Question: I had a problem with toolbar and status bar. I change the app styles to AppCompat. My styles are:
for values/styles.xml
'''
<style name="AppTheme" parent="Theme.AppCompat">
<item name="colorPrimary">@color/color_primario_500</item>
<item name="colorPrimaryDark">@color/color_primario_500</item>
<item name="android:windowNoTitle">true</item>
<item name="windowActionBar">false</item>
<item name="windowNoTitle">true</item>
</style>
'''
for values-v21/styles.xml:
'''
<style name="AppTheme" parent="AppTheme.BaseGps">
<item name="android:windowContentTransitions">true</item>
<item name="android:windowAllowEnterTransitionOverlap">true</item>
<item name="android:windowAllowReturnTransitionOverlap">true</item>
<item name="android:windowSharedElementEnterTransition">@android:transition/move</item>
<item name="android:windowSharedElementExitTransition">@android:transition/move</item>
<item name="android:windowTranslucentStatus">true</item>
<item name="android:windowDrawsSystemBarBackgrounds">true</item>
<item name="windowActionModeOverlay">true</item>
<item name="android:statusBarColor">@android:color/transparent</item>
'''
My problem is that half the toolbar appears behind status bar. In the next image you can see what happens.
Any ideas? Thanks in advance!!
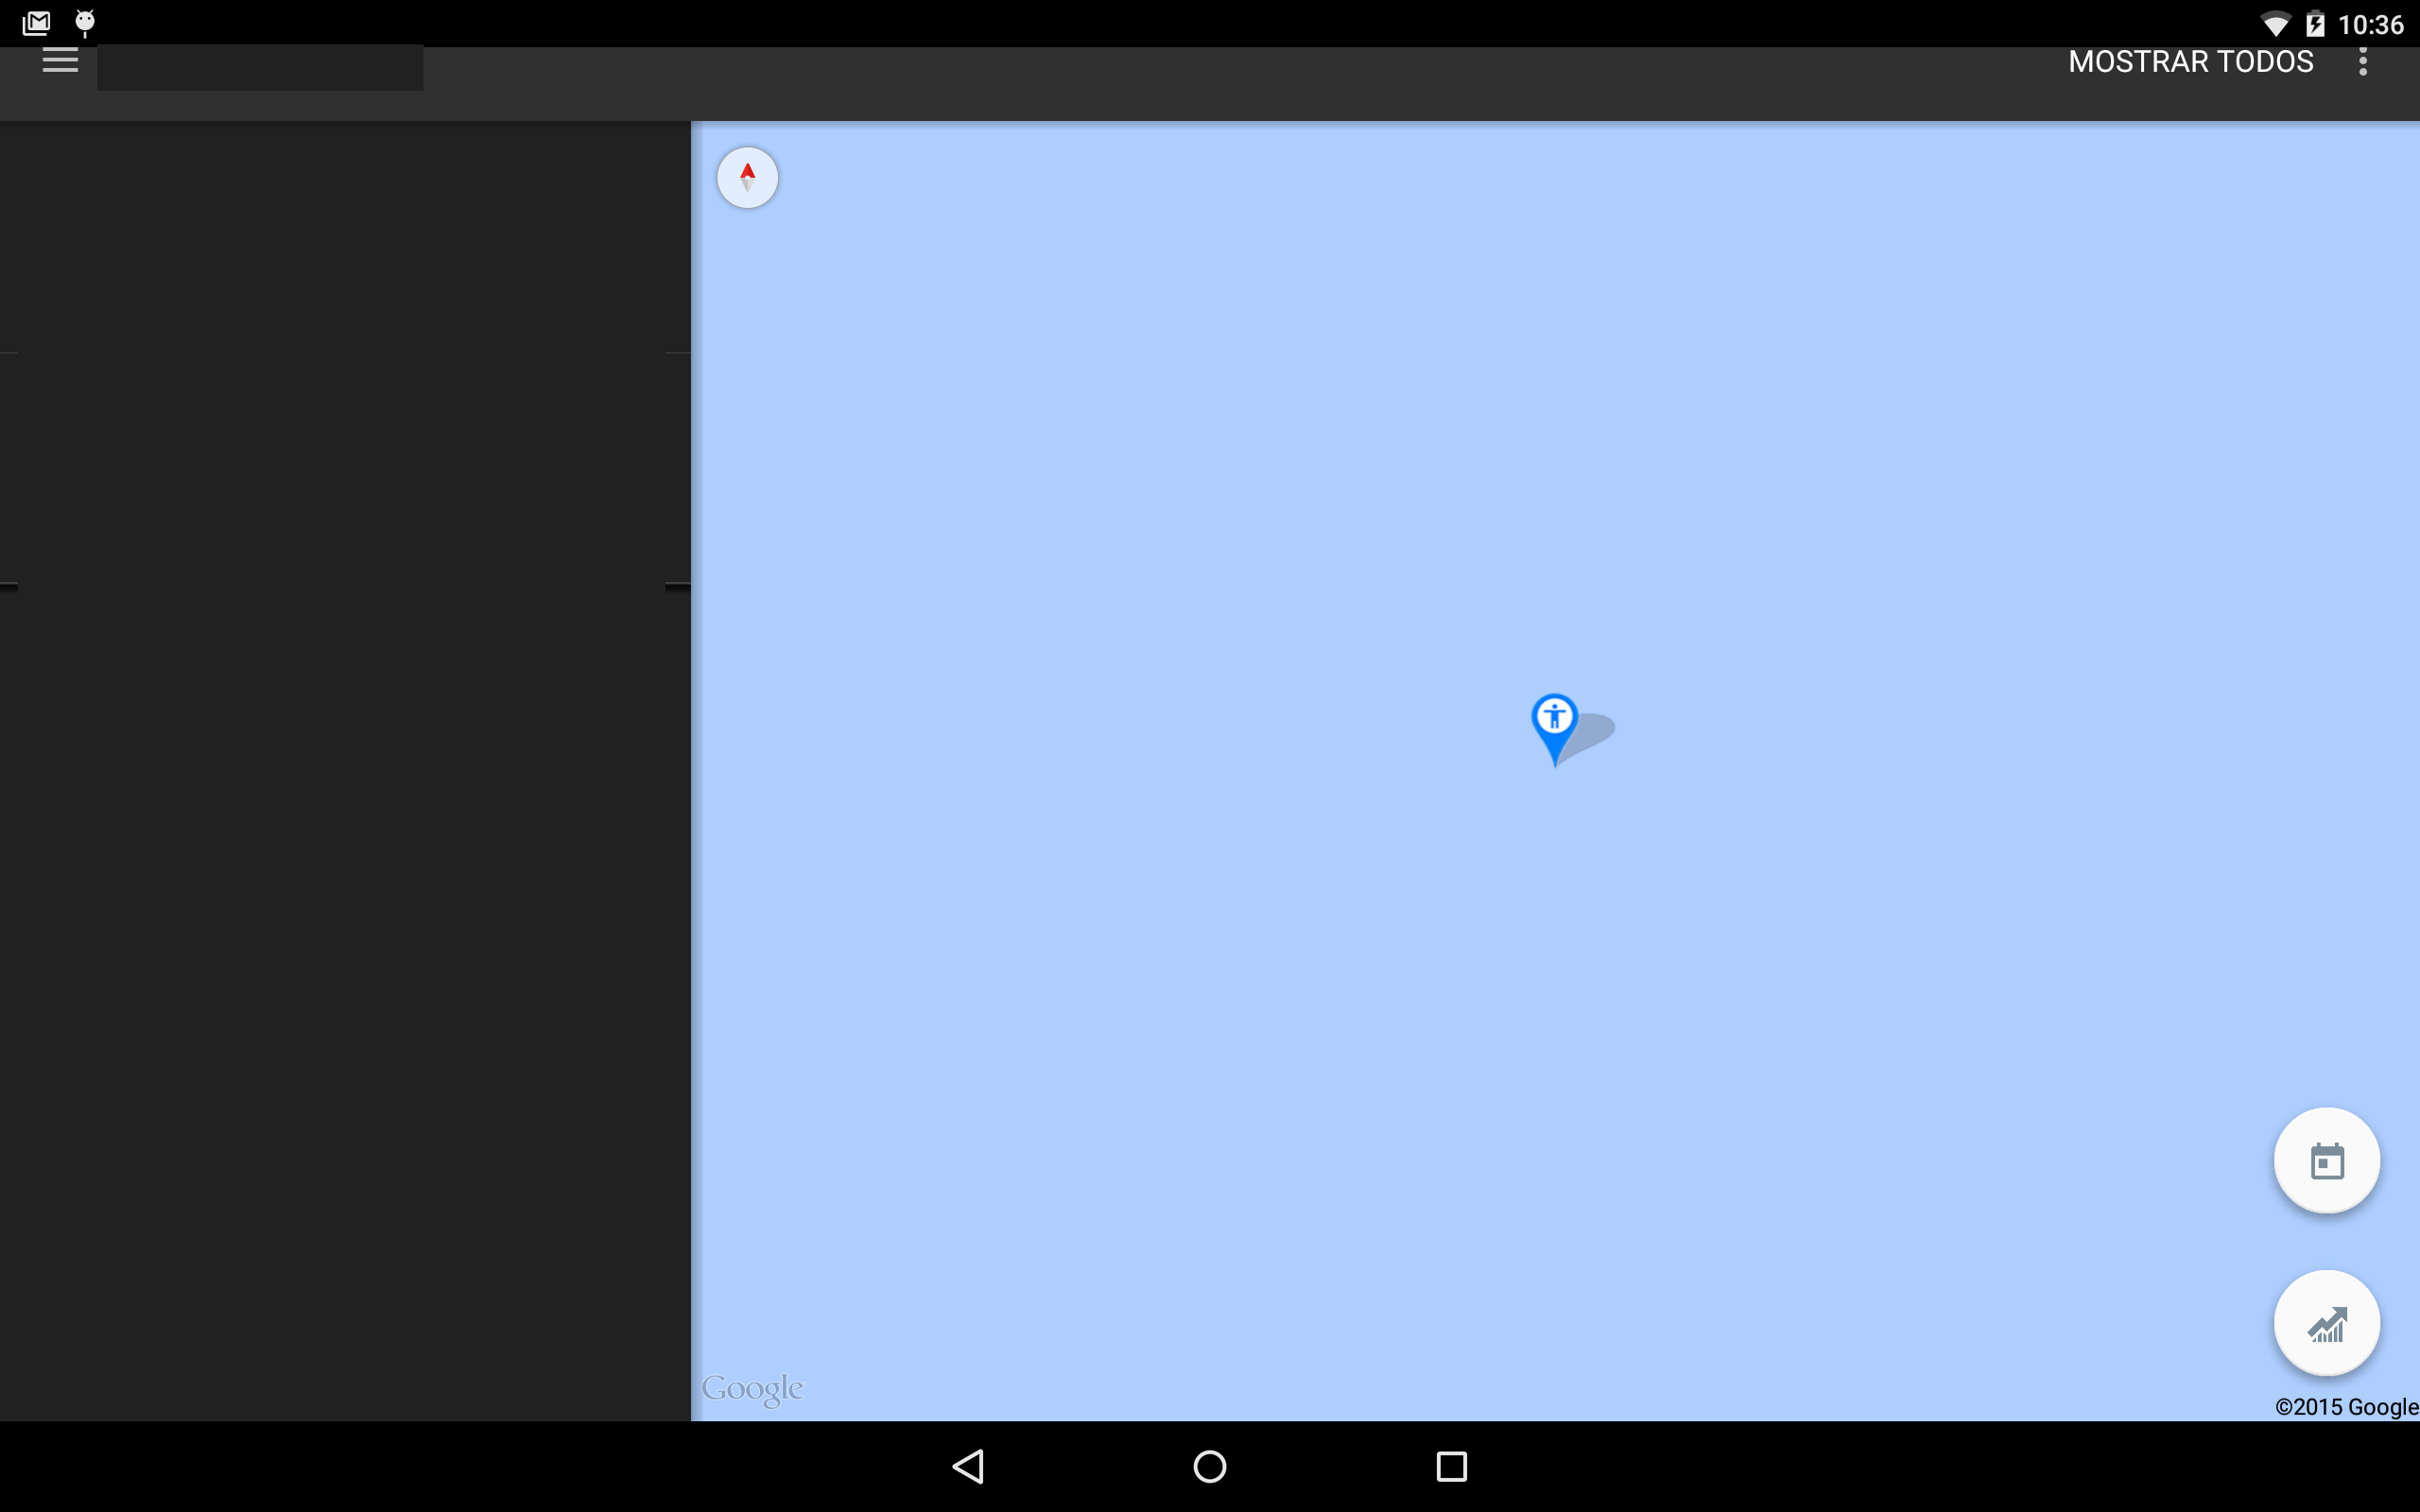
Answer: The solution is apply the item
'''
<item name="android:windowTranslucentStatus">false</item>
'''
in the styles.